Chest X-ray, AP view. Patient: 53 years old, sex M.
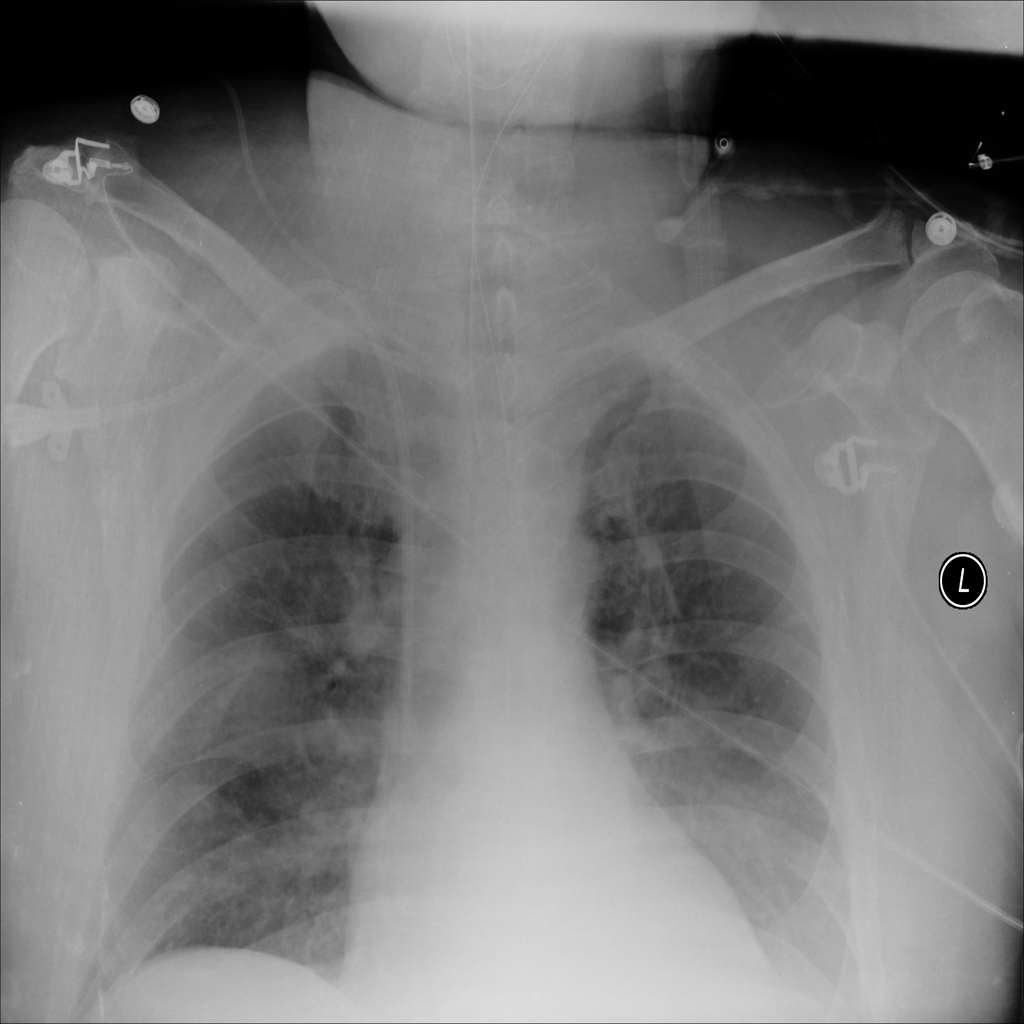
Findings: Consolidation, Effusion